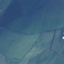
Label: Pasture